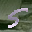
Label: 5